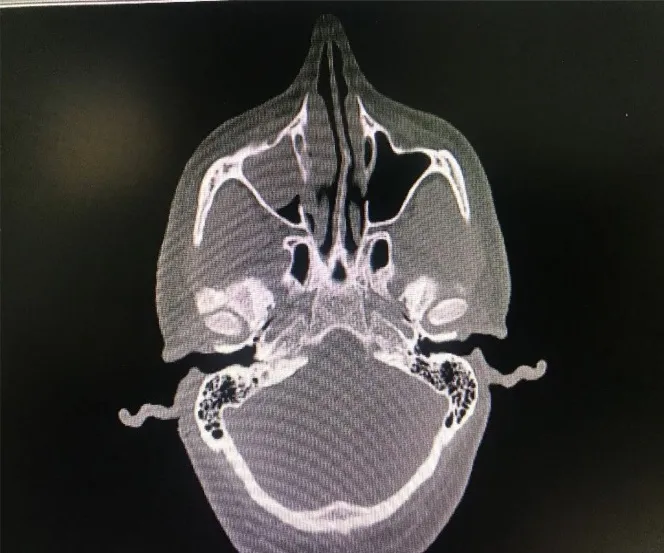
Axial CT head showing: almost total opacification of the right maxillary sinus with concentric soft tissues mass protruding into the nasal cavity deviating the nasal septum.
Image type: radiology (ct)